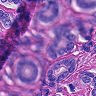
Metastatic tissue present: yes